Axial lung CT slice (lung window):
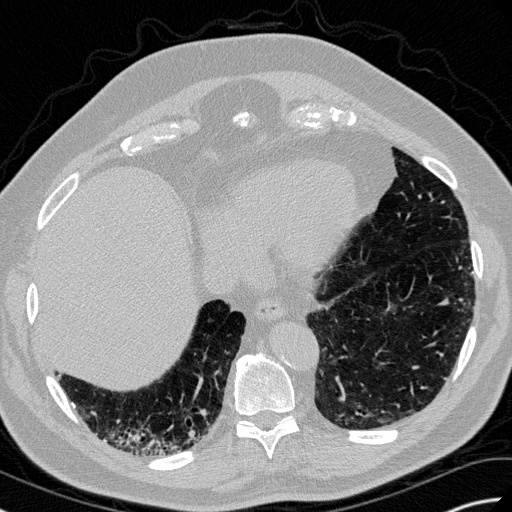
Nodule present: no